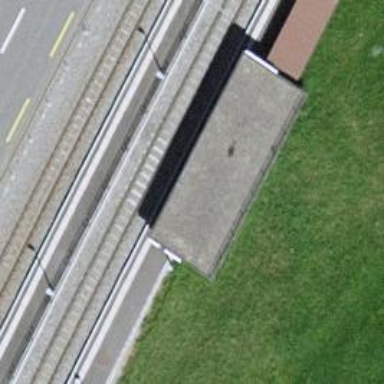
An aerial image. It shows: Stop position for public transport at railway stop.